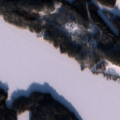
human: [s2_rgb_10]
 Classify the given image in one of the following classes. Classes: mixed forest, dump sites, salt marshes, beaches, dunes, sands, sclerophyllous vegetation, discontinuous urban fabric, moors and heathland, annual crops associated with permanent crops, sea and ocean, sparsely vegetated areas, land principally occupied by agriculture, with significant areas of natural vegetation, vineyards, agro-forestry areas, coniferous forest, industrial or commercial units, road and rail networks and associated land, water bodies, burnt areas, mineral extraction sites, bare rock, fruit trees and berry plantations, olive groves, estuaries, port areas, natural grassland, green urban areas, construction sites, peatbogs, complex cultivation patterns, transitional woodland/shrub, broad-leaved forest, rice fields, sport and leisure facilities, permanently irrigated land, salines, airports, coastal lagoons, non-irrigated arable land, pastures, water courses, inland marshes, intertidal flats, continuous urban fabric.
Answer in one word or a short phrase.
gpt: land principally occupied by agriculture, with significant areas of natural vegetation, coniferous forest, mixed forest, transitional woodland/shrub, water bodies